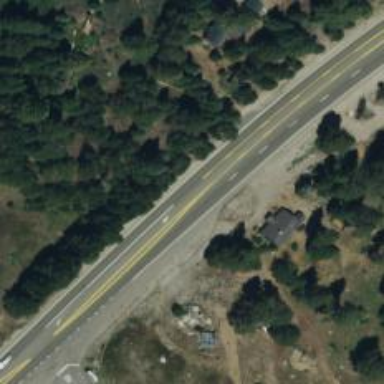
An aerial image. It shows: Asphalt road designated as trunk highway.